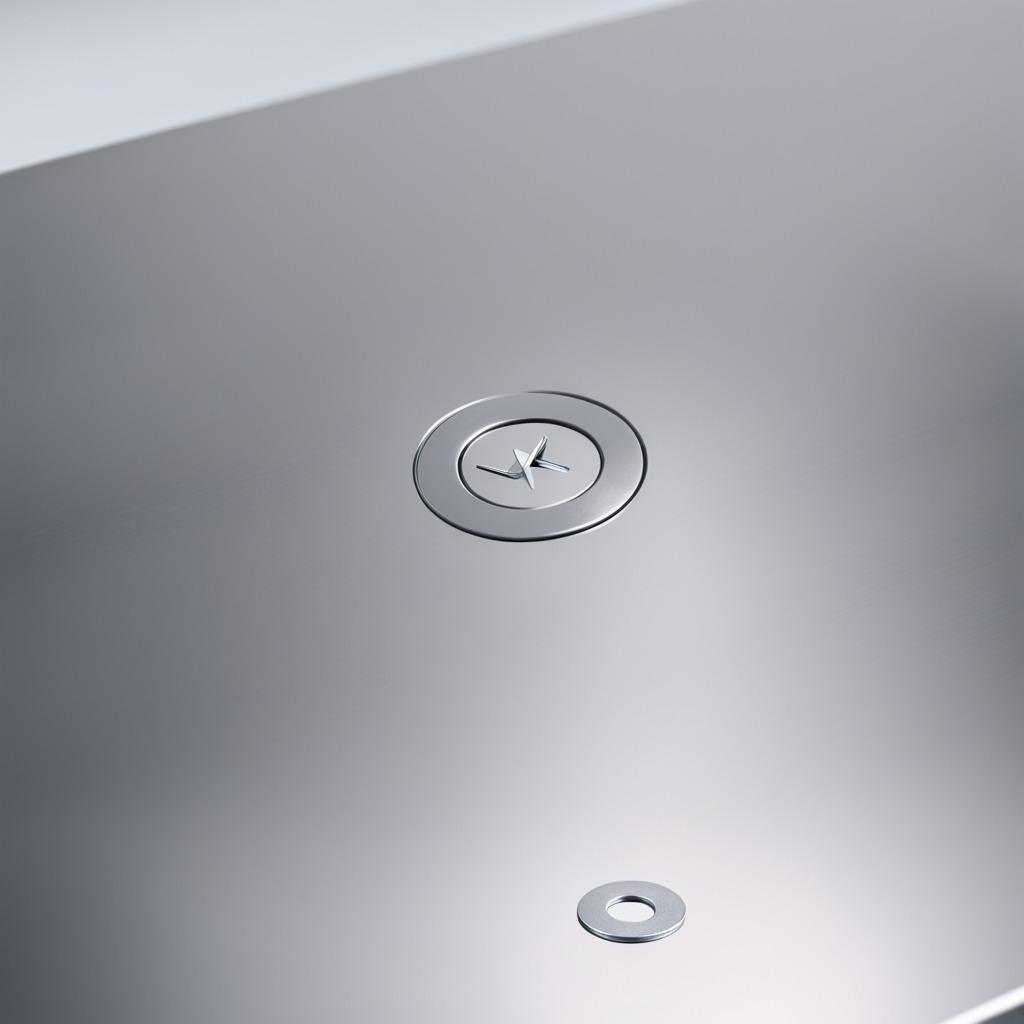
A flat metal washer lies on a stainless steel table in a high-end prototyping lab.